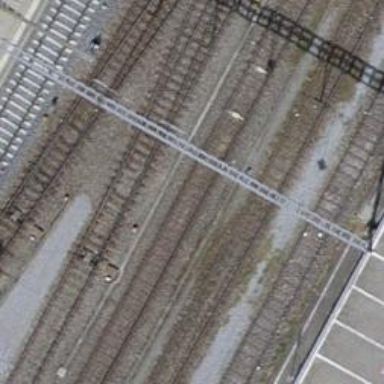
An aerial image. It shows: Railway signal.